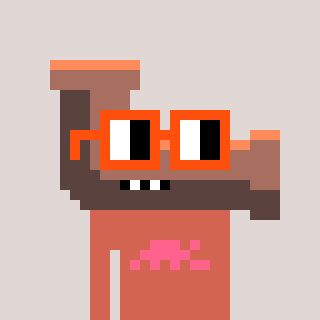
a pixel art character with square orange glasses, a pipe-shaped head and a peachy-colored body on a warm background